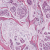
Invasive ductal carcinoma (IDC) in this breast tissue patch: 1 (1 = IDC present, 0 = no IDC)